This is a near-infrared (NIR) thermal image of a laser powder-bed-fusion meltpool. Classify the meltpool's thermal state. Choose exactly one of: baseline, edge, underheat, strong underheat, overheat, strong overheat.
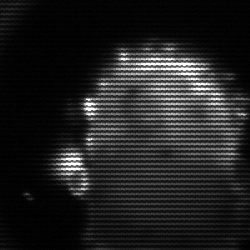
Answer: baseline